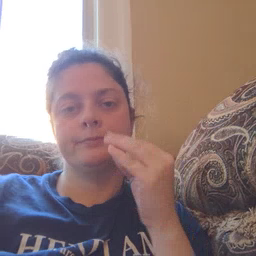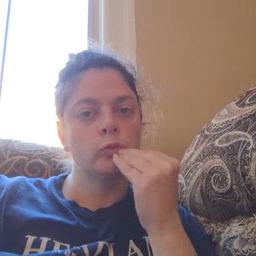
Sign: food